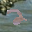
Label: 2